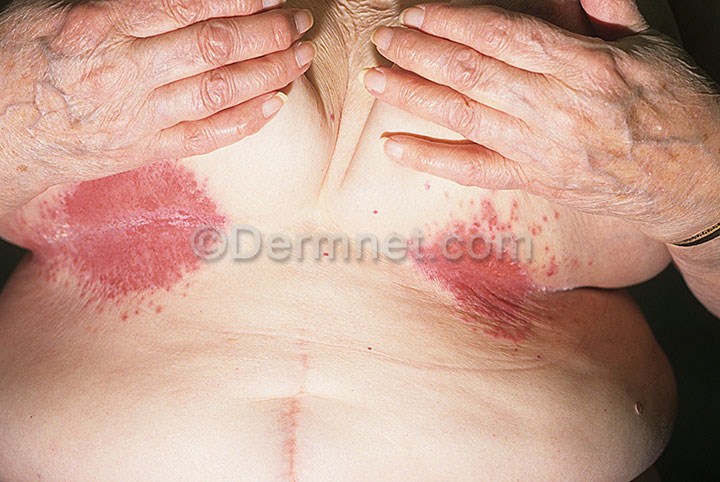
Disease: Tinea Ringworm Candidiasis and other Fungal Infections